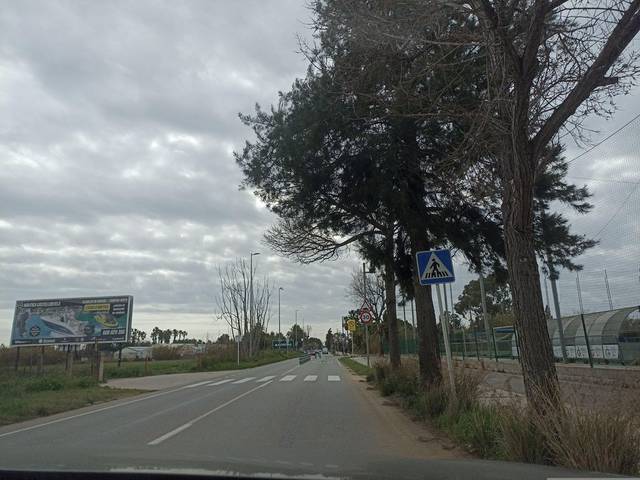
Region: Spain
Coordinates: 41.289, 2.016